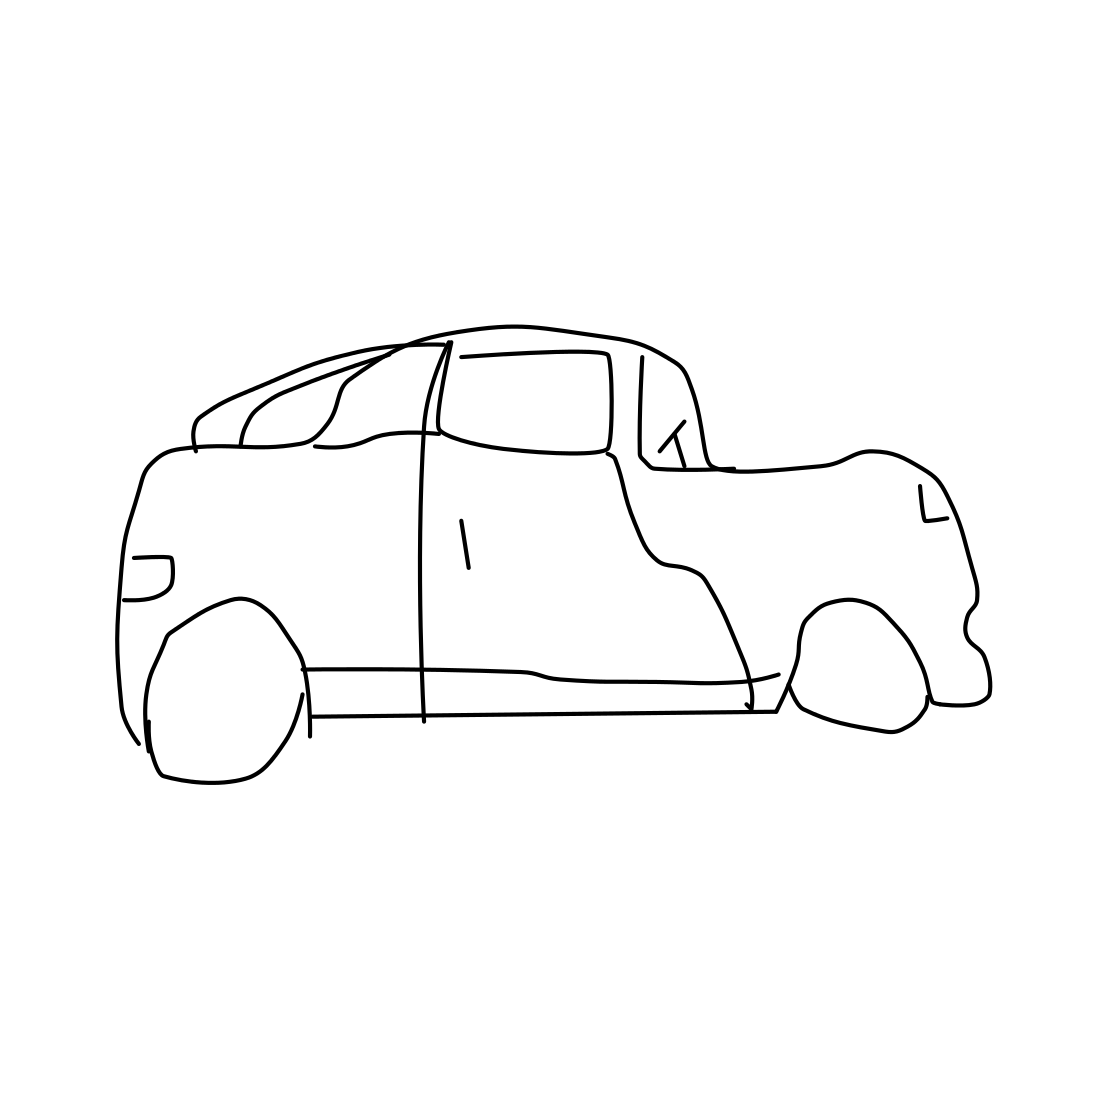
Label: car (sedan)